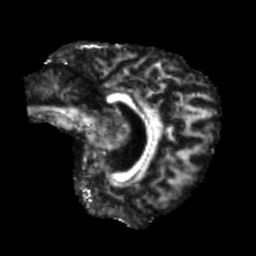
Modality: FA
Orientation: sagittal
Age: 42
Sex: male
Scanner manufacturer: siemens
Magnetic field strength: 3 T
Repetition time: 5.25 s
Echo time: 0.08 s